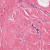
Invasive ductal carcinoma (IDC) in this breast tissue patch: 0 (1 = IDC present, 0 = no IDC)